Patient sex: M
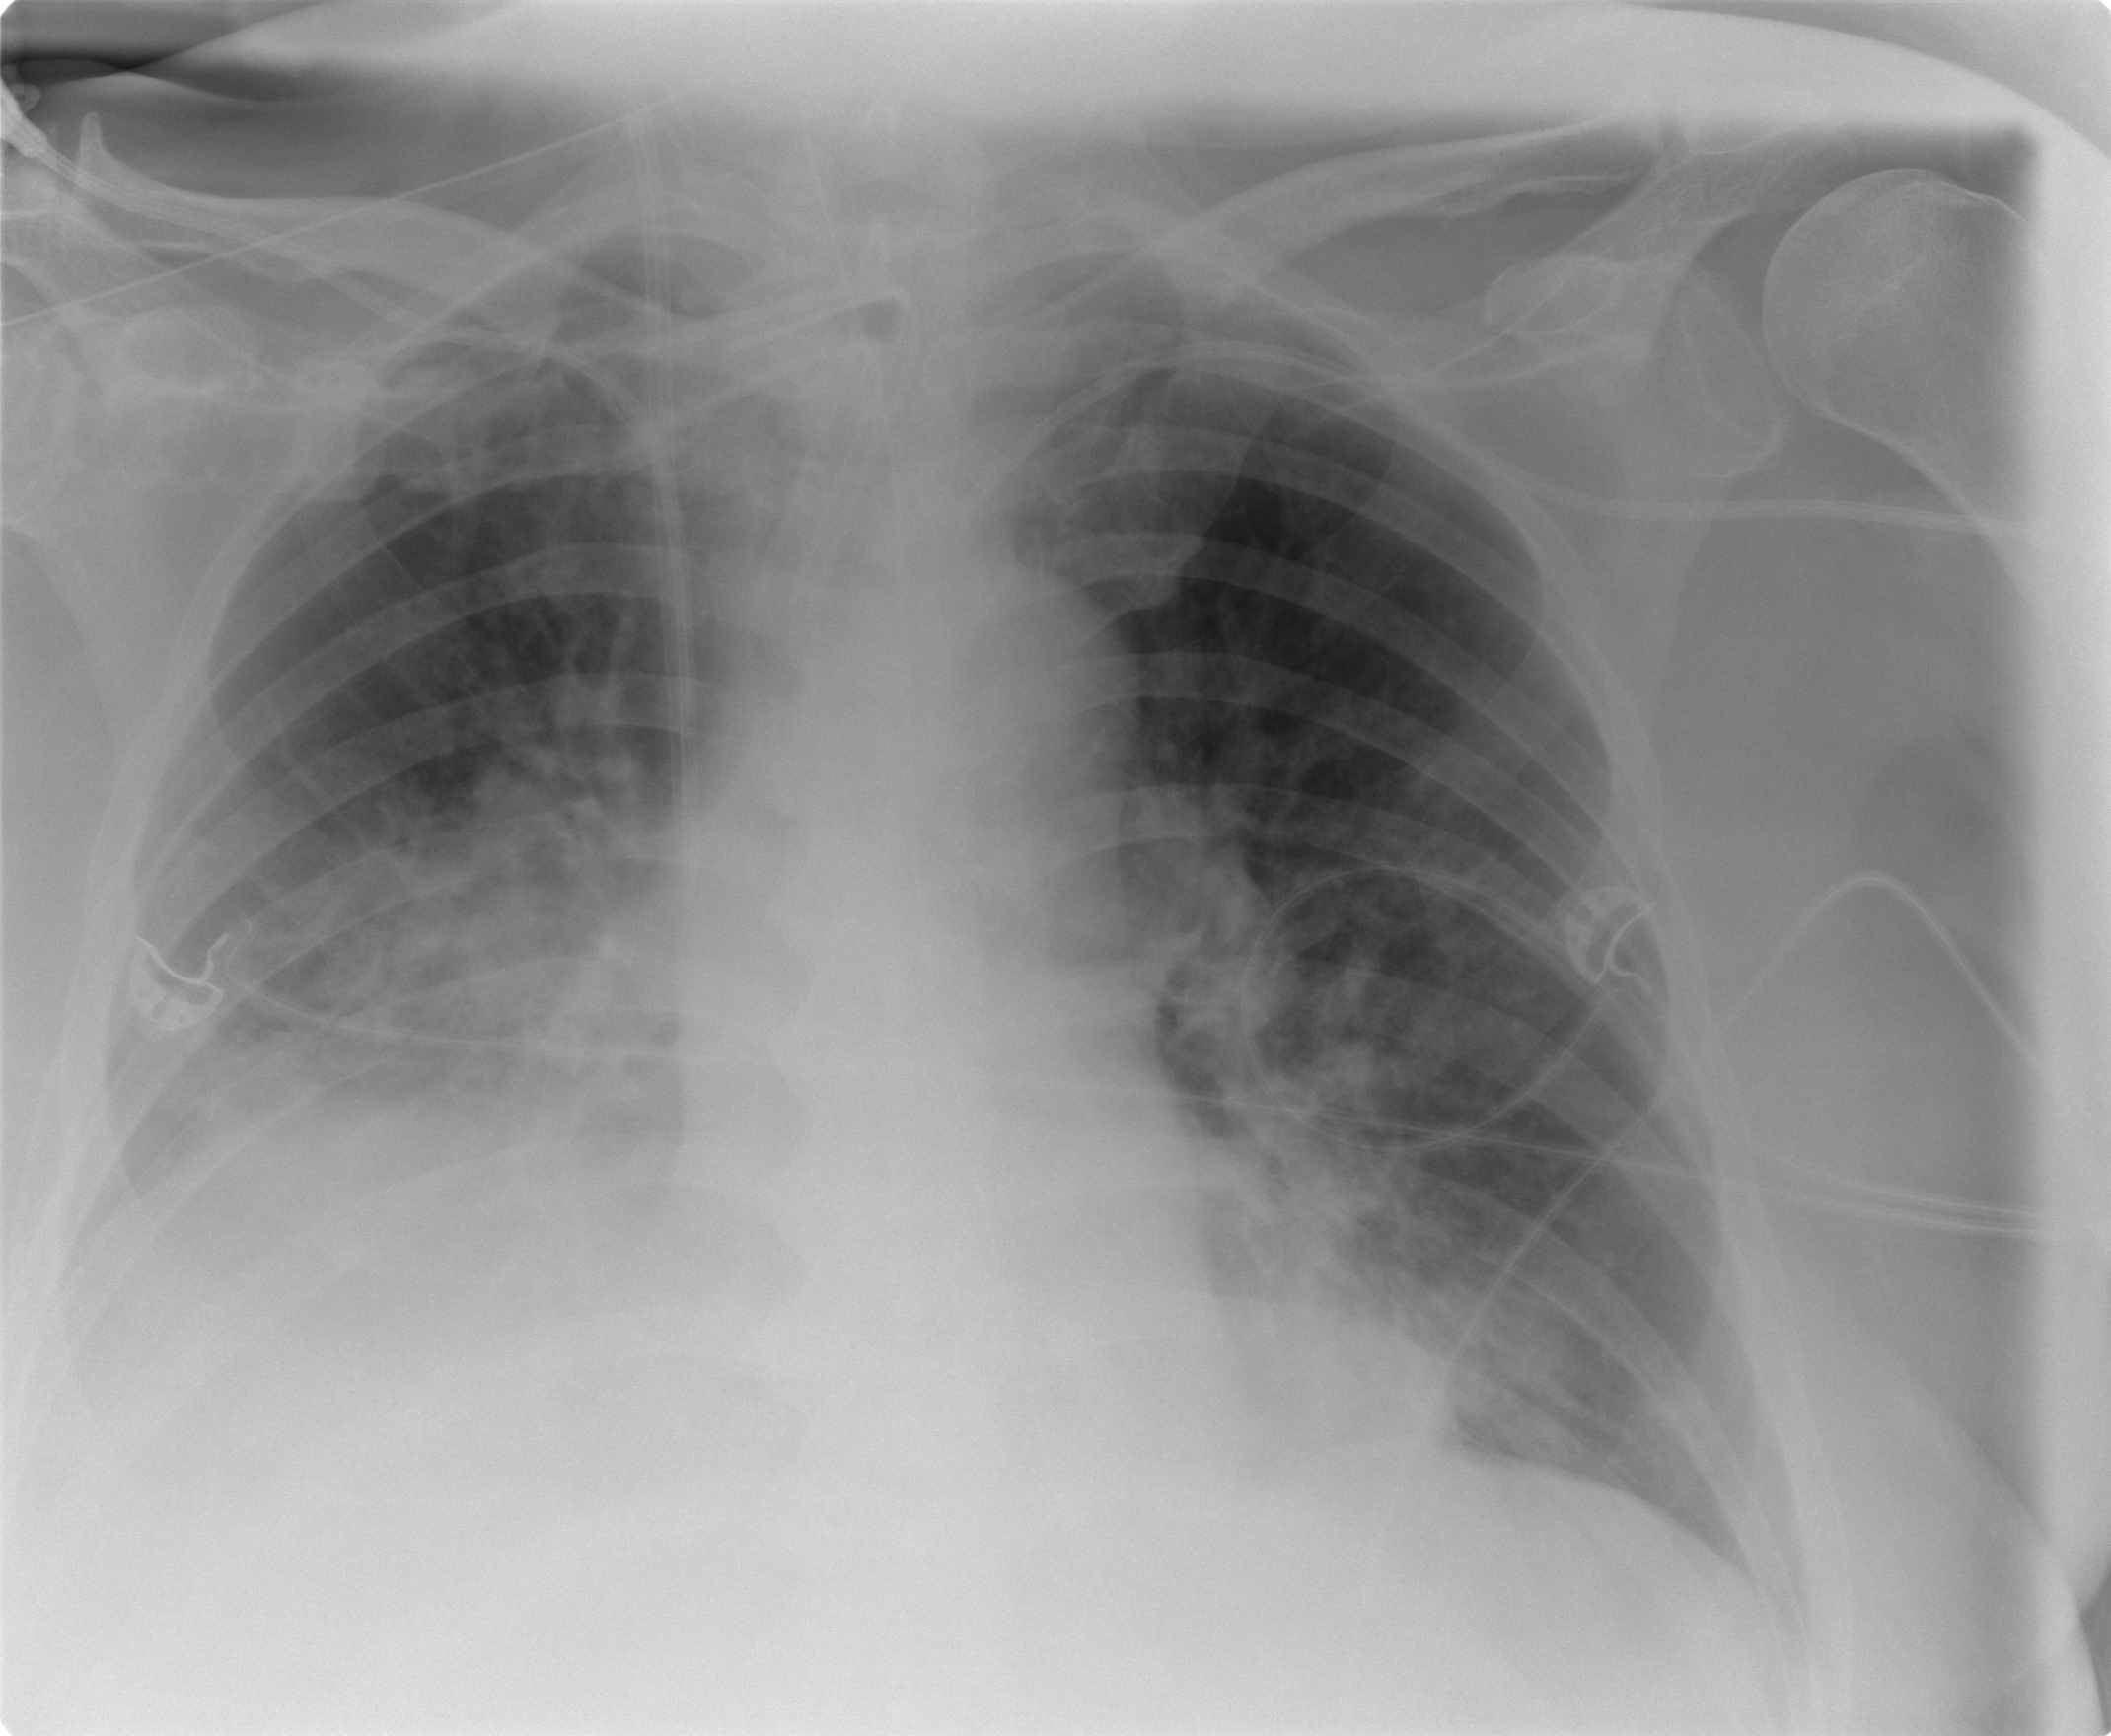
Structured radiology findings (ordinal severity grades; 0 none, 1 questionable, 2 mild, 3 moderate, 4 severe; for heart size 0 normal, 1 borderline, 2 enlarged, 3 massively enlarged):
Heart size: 0
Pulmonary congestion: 2
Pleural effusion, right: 2
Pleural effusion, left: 0
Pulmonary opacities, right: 0
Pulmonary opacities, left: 0
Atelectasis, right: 2
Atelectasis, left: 0